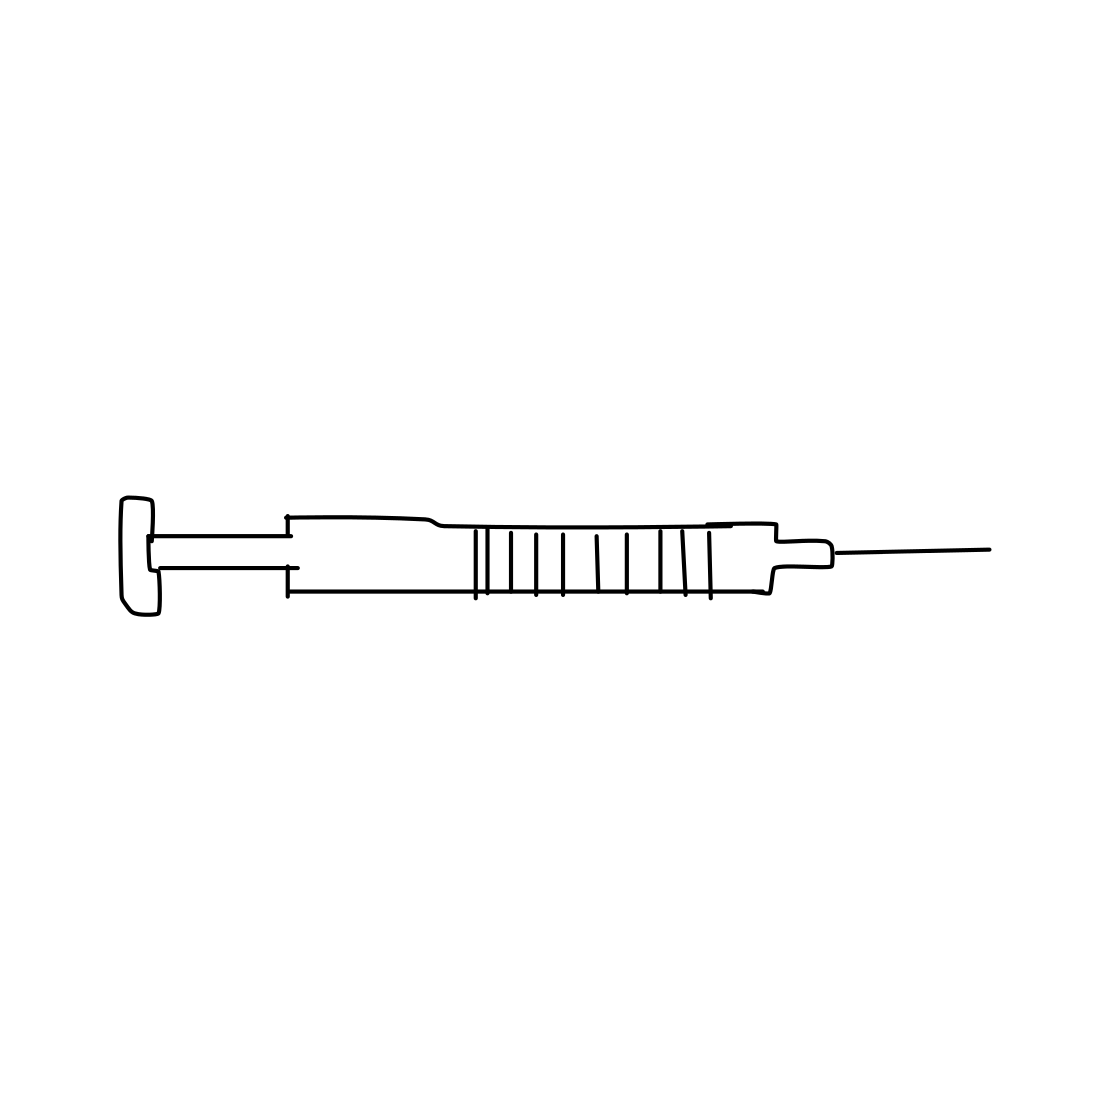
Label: syringe